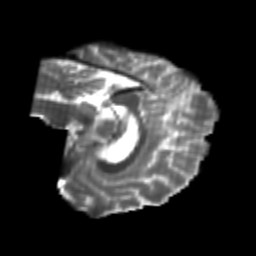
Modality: T2w
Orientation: sagittal
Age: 26
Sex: female
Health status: healthy
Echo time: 0.074 s